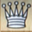
Piece: wQ